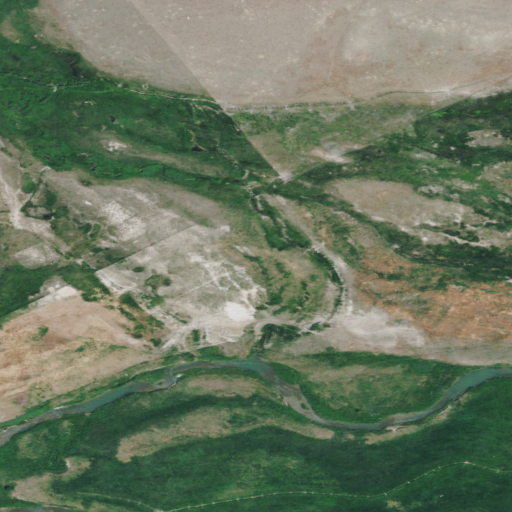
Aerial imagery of valley in Montana named Hay Coulee containing grassland, shrub, cultivated crops, pasture, and herbaceous wetlands